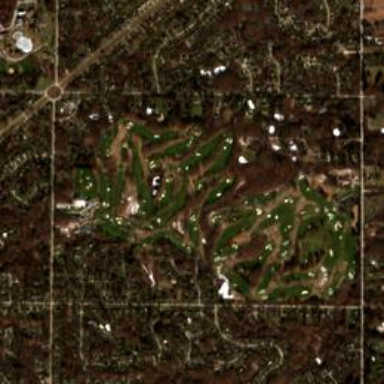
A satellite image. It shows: Golf course.